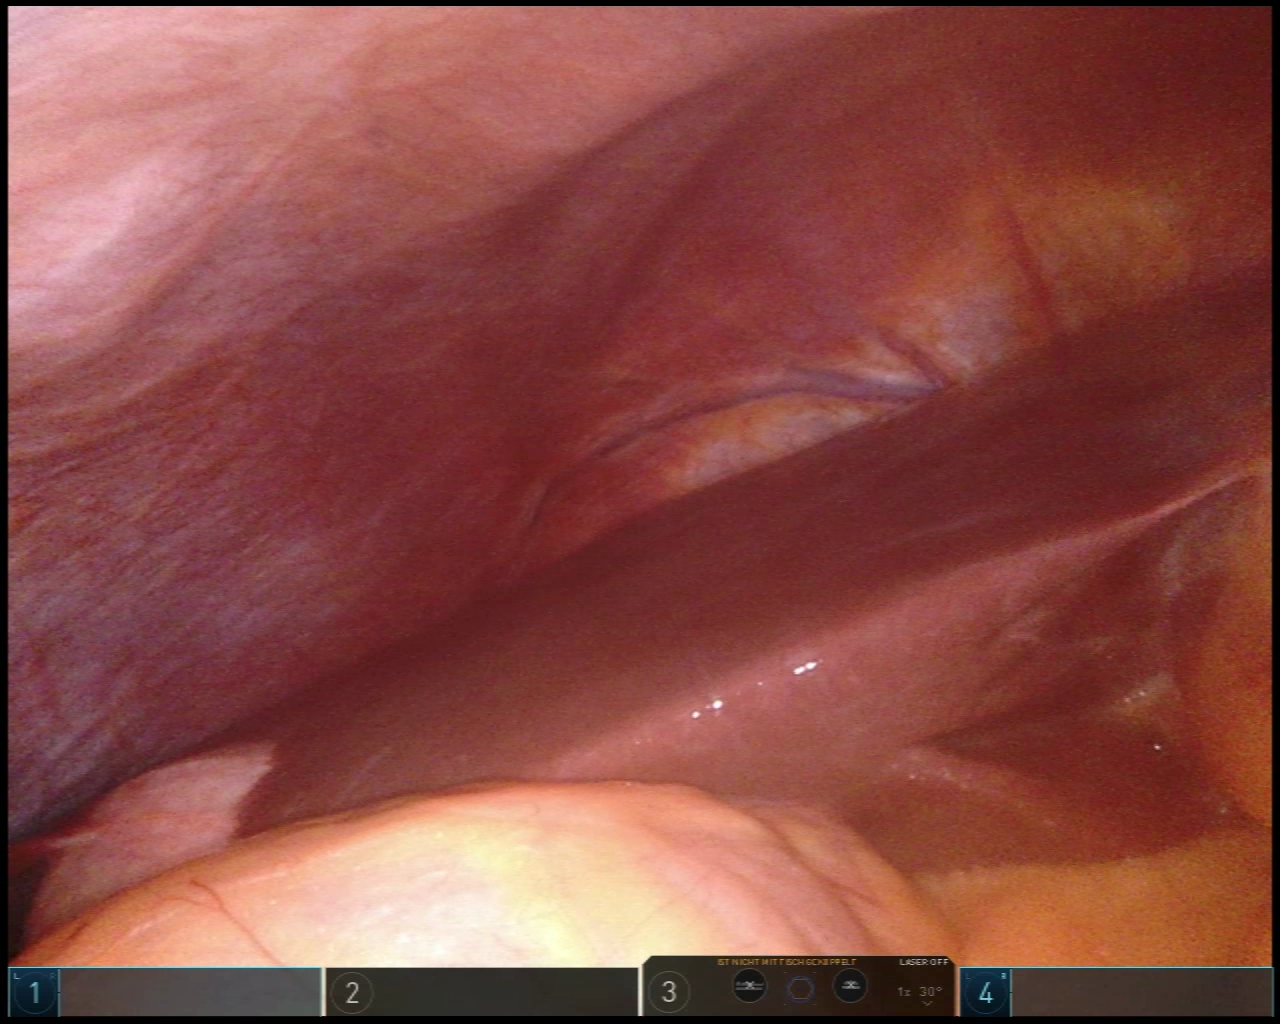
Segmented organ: liver
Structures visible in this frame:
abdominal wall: yes
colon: yes
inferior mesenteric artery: no
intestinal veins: no
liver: yes
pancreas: no
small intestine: no
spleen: no
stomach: no
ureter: no
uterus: no
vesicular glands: no